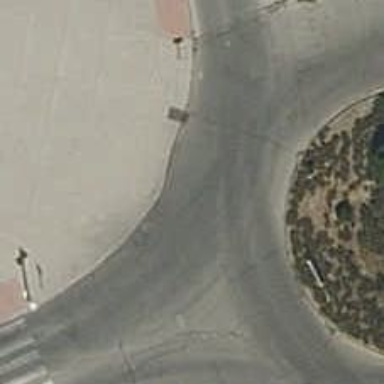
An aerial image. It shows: Residential road with asphalt surface leading to roundabout.